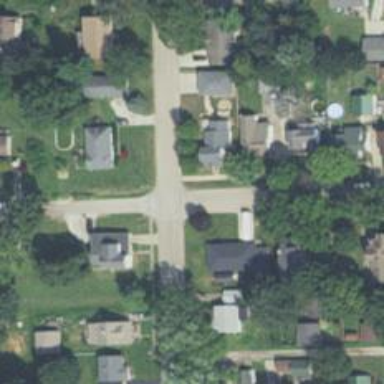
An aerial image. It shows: Residential road.